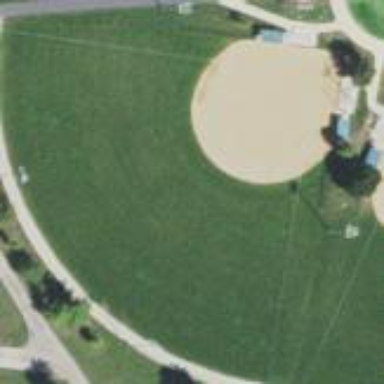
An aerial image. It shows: Baseball pitch for leisure and sports activities.